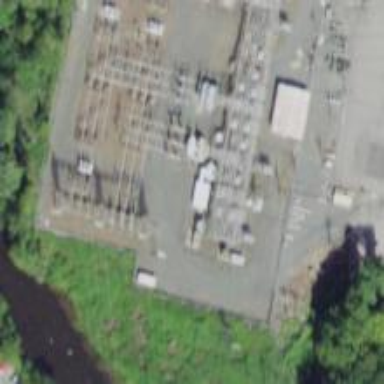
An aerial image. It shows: Switch used for power control.